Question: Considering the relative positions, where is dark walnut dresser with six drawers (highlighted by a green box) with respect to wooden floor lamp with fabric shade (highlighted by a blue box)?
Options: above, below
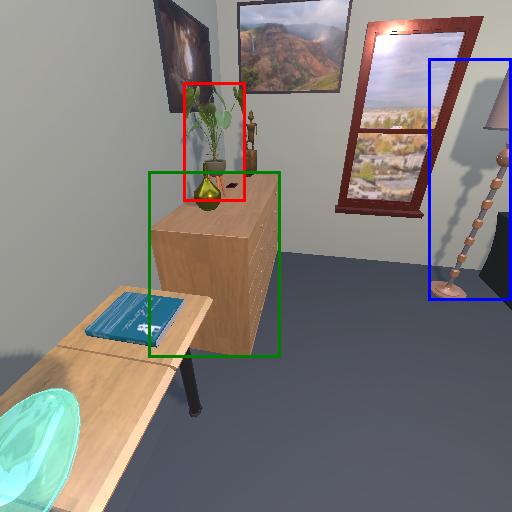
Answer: above